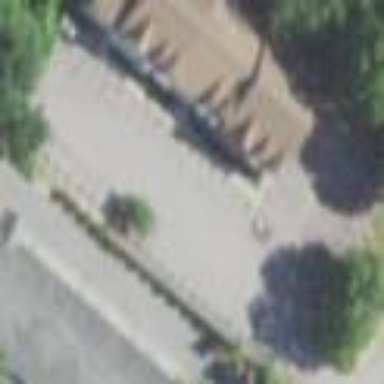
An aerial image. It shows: Parking area with surface.